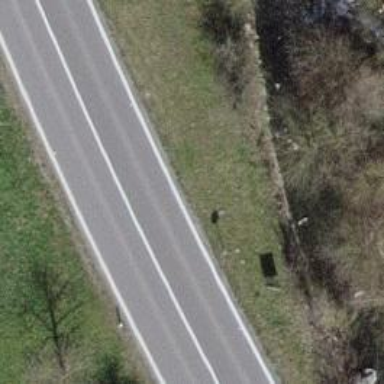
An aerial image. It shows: Primary road with asphalt surface.